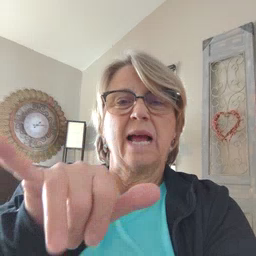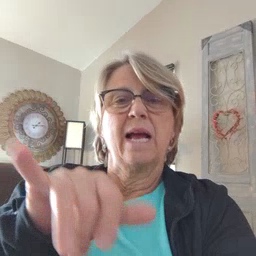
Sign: stay